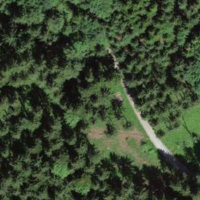
EUNIS habitat code: 43
Species observed at this site:
Petasites albus